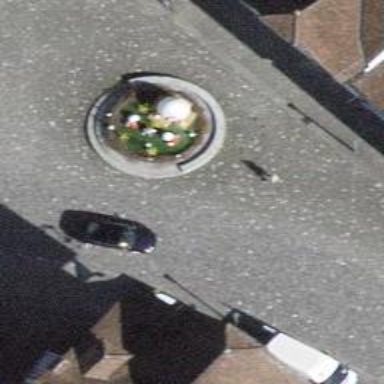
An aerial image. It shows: Beautiful fountain.